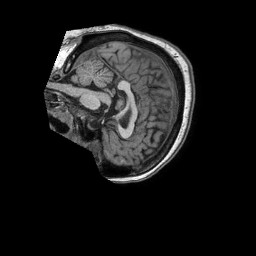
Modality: T1w
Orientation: sagittal
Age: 47
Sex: female
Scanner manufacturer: philips
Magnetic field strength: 1.5 T
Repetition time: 0.00711 s
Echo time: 0.003213 s